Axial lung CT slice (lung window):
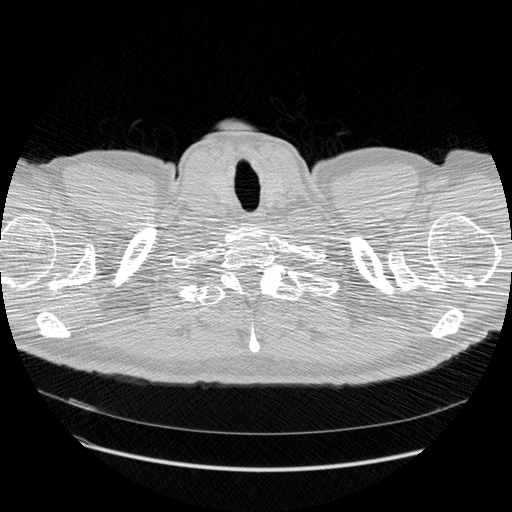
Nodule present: no